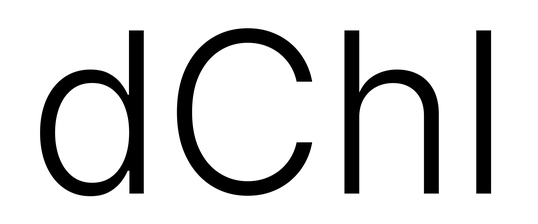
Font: Inter_Light